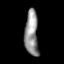
Tissue: prostate
Cell type: T cells
Senescence score: 0.3285
Nuclear area (px): 602
Mean DAPI intensity: 146.691